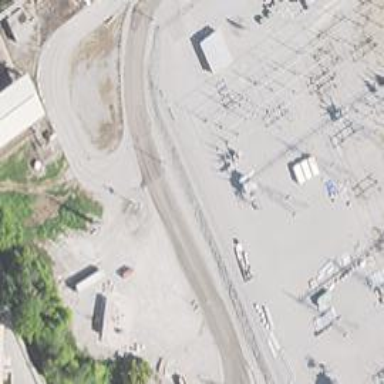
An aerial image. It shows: Switch for power supply.